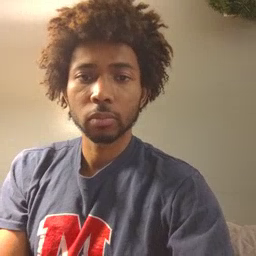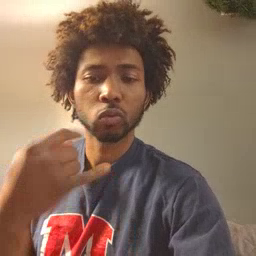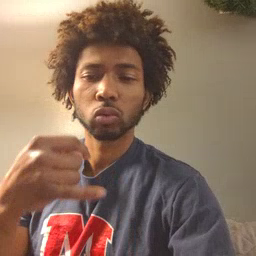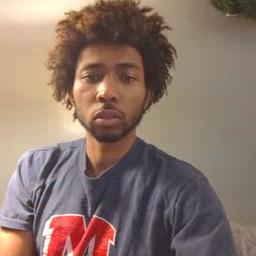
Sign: toy